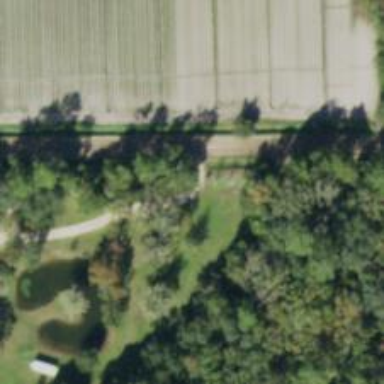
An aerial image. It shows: Driveway.